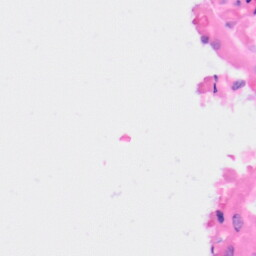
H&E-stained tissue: Kidney